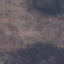
Land use / land cover class: HerbaceousVegetation